Question: i want to send messages with attached files using asyncTask,
my php code is ok .. becausewhen uploading small size files everyting will be ok and when i send messages wihtout attachement everything will be as i want .. but when uploading file with big size (like apk files that are > 6 Mb) i got null pointer exception in this line : (look in onPostExecute)
'''
success2 = json2.getInt("success");
'''
here is the asyncTasck
'''
public class PostDataAsyncTask extends AsyncTask<String, String, String> {
protected void onPreExecute() {
super.onPreExecute();
}
@Override
protected String doInBackground(String... strings) {
try {
uploadFile(fichier);
} catch (NullPointerException e) {
e.printStackTrace();
} catch (Exception e) {
e.printStackTrace();
}
return null;
}
@Override
protected void onPostExecute(String lenghtOfFile) {
int success2= 0;
try {
success2 = json2.getInt("success");
} catch (JSONException e) {
e.printStackTrace();
}
if(success2==1) {
((EditText) findViewById(R.id.etMsg)).setText("");
if (attach) {
changerAttach();
} }
} }
'''
and here is the upload functopn:
'''
private void uploadFile(String filePath) {
try {
try {
HttpPost httpost = new HttpPost(url_upload);
MultipartEntity entity = new MultipartEntity();
entity.addPart("Mdp", new StringBody(mdp));
entity.addPart("Msg", new StringBody(URLEncoder.encode(msg)));
entity.addPart("type", new StringBody(type));
if(type.equals("1")) {
entity.addPart("Emailm", new StringBody(email));
entity.addPart("Emailp", new StringBody(emaildest));
}else {
entity.addPart("Emailp", new StringBody(email));
entity.addPart("Emailm", new StringBody(emaildest));
}
if (attach){
entity.addPart("attachement", new FileBody(new File(filePath)));
entity.addPart("attacher", new StringBody("oui"));
}else{
entity.addPart("attacher", new StringBody("non"));
}
httpost.setEntity(entity);
HttpResponse response;
HttpClient httpclient = new DefaultHttpClient();
response = httpclient.execute(httpost);
if (response != null) {
HttpEntity entity2 = response.getEntity();
String responseString = EntityUtils.toString(entity2, "UTF-8");
System.out.println(responseString);
json2=new JSONObject(responseString);
} else { //erreur
}
} catch (IOException e) {
e.printStackTrace();
}
}catch (Exception e){
}
}
'''
Note the String "" the path of the file that i want to apload.
is boolean variable that means that i have choosen file to upload or not.
is a global variable (JSONObject) that will be initialed in the upload function
i think this is what you need (the php code is ok)
Note: i think that the concurence is what cause my problem so is this true ?
thanks a lot
the upload.php
'''
<?php
date_default_timezone_set ("Africa/Algiers");
include('connect.php');
$response = array();
if (isset($_REQUEST['Emailm'])&& isset($_REQUEST['Mdp'])&&isset($_REQUEST['type']) && isset($_REQUEST['Emailp'])&&isset($_REQUEST['Msg']) ) {
$Emailm = $db->real_escape_string($_REQUEST['Emailm']);
$Emailp = $db->real_escape_string($_REQUEST['Emailp']);
$Mdp = $db->real_escape_string($_REQUEST['Mdp']);
$Msg = $_REQUEST['Msg'];
$Mdp = $_REQUEST['Mdp'];
$Msg= $db->real_escape_string(htmlentities(urldecode($Msg)));
$type= $_REQUEST['type'];
$target_path1 = "attachement/";
if($type=="0"){ //compte patient
if ($result = $db->query("SELECT * FROM 'patient' WHERE 'Email_p'='$Emailp' AND 'Mdp'='$Mdp'")) {
$row_cnt = $result->num_rows; }
}else { //compte medecin
if ($result = $db->query("SELECT * FROM 'med' WHERE 'Email'='$Emailm' AND 'Mdp'='$Mdp'")) {
$row_cnt = $result->num_rows; }
}
$b=false;
$a=false;
if ($row_cnt>0) {
if($_REQUEST['attacher']=="oui"){
$filecount = 0;
$files = glob($target_path1 . "*");
if ($files){
$filecount = count($files);
}
$nomFichier=$filecount.basename( $_FILES['attachement']['name']) ;
$target_path1 = $target_path1 . $nomFichier;
$nomFichierOrigin=basename( $_FILES['attachement']['name']);
if(move_uploaded_file($_FILES['attachement']['tmp_name'], $target_path1)) {
$b=true;}
}
else{
$nomFichier="";
$nomFichierOrigin="";
};
$h=new DateTime("now") ;
$s=$h->format('G:i:s');
$s2=$h->format('Y-m-d');
if($result = mysqli_query($db,"INSERT INTO 'msg'('cle', 'email_m', 'email_p', 'message', 'attachement', 'type', 'attachementNomOrigin', 'heure', 'date','vu')
VALUES ('','$Emailm','$Emailp','$Msg','$nomFichier','$type','$nomFichierOrigin','$s','$s2','non')"))
{$a=true;}
if($a==true && $b==true && $_REQUEST['attacher']=="oui"){
$dernierId = $db->insert_id;
if ($result = $db->query("SELECT * FROM 'med' WHERE 'Email'='$Emailm' AND 'Mdp'='$Mdp'")) {
if (mysqli_num_rows($result) > 0) {
$response["Msg"] = array();
while ($row = mysqli_fetch_array($result)) {
$Msg = array();
$Msg["cle"] = intval($row["cle"]);
$Msg["heure"] = $row["heure"];
$Msg["date"] = $row["date"];
$Msg["email_m"] = $row["email_m"];
$Msg["email_p"] = $row["email_p"];
$Msg["message"] = $row["message"];
$Msg["type"] = $row["type"];
$Msg["attachement"] = $row["attachement"];
$Msg["attachementNomOrigin"] = $row["attachementNomOrigin"];
array_push($response["Msg"], $Msg);
}
$response["success"] = 1;
$response["message"] = "Succes";
}}} else
if($a==true && $_REQUEST['attacher']=="non"){
$response["success"] = 1;
$response["message"] = "Succes";
}else{
$response["success"] = 0;
$response["message"] = "Erreur lors de l'envoi";
}
echo json_encode($response);
} else {
$response["success"] = 0;
$response["message"] = "Email ou Mot de passe incorrect";
echo json_encode($response);
}
}else {
$response["success"] = 0;
$response["message"] = "Champs manques";
echo json_encode($response);
}
?>
'''
the logCat :
'''
04-20 18:05:00.149 4509-4509/eddine.charef.mechalikh.swipedemo E/AndroidRuntime: FATAL EXCEPTION: main
java.lang.NullPointerException
at eddine.charef.mechalikh.swipedemo.message$PostDataAsyncTask.onPostExecute(message.java:231)
at eddine.charef.mechalikh.swipedemo.message$PostDataAsyncTask.onPostExecute(message.java:207)
at android.os.AsyncTask.finish(AsyncTask.java:631)
at android.os.AsyncTask.access$600(AsyncTask.java:177)
at android.os.AsyncTask$InternalHandler.handleMessage(AsyncTask.java:644)
at android.os.Handler.dispatchMessage(Handler.java:99)
at android.os.Looper.loop(Looper.java:137)
at android.app.ActivityThread.main(ActivityThread.java:4813)
at java.lang.reflect.Method.invokeNative(Native Method)
at java.lang.reflect.Method.invoke(Method.java:511)
at com.android.internal.os.ZygoteInit$MethodAndArgsCaller.run(ZygoteInit.java:792)
at com.android.internal.os.ZygoteInit.main(ZygoteInit.java:559)
at dalvik.system.NativeStart.main(Native Method)
04-20 18:05:00.219 4509-6923/eddine.charef.mechalikh.swipedemo I/System.out: {"Msg":[{"cle":271,"heure":"18:01:18","date":"2015-04-20","email_m":"mecha","email_p":"a","message":"hhhh","type":"0","attachement":"12Maps.apk","attachementNomOrigin":"Maps.apk"}],"success":1,"message":"Msg telecharges"}
'''
In the jsonParser i've odd this
'''
System.out.println(String.valueOf(json);
'''
and you can see the json object in the logcat even when exception rised ...so it is a timing problem .. what do you think ?
the JsonParser.java
'''
public class JSONParser {
static InputStream is = null;
static JSONObject jObj = null;
static String json = "";
// constructor
public JSONParser() {
}
// function get json from url
// by making HTTP POST or GET mehtod
public JSONObject makeHttpRequest(String url, String method,
List<NameValuePair> params) {
// Making HTTP request
try {
// check for request method
if(method == "POST"){
// request method is POST
// defaultHttpClient
DefaultHttpClient httpClient = new DefaultHttpClient();
HttpPost httpPost = new HttpPost(url);
httpPost.setEntity(new UrlEncodedFormEntity(params));
HttpResponse httpResponse = httpClient.execute(httpPost);
HttpEntity httpEntity = httpResponse.getEntity();
is = httpEntity.getContent();
}else if(method == "GET"){
// request method is GET
DefaultHttpClient httpClient = new DefaultHttpClient();
String paramString = URLEncodedUtils.format(params, "utf-8");
url += "?" + paramString;
HttpGet httpGet = new HttpGet(url);
HttpResponse httpResponse = httpClient.execute(httpGet);
HttpEntity httpEntity = httpResponse.getEntity();
is = httpEntity.getContent();
}
} catch (UnsupportedEncodingException e) {
e.printStackTrace();
} catch (ClientProtocolException e) {
e.printStackTrace();
} catch (IOException e) {
e.printStackTrace();
}catch (Exception e){};
try {
BufferedReader reader = new BufferedReader(new InputStreamReader(
is, "UTF-8"), 8);
StringBuilder sb = new StringBuilder();
String line = null;
while ((line = reader.readLine()) != null) {
sb.append(line + "
");
}
is.close();
json = sb.toString();
System.out.println(json);
//HERE IS THE SYSTEM.OUT.PRINT THAT I TALK ABOUT
//YOU CAN SEE THE RESULT IN THE LOGCAT
} catch (Exception e) {
Log.e("Buffer Error", "Error converting result " + e.toString());
}
// try parse the string to a JSON object
try {
jObj = new JSONObject(json);
} catch (JSONException e) {
Log.e("JSON Parser", "Error parsing data " + e.toString());
}
// return JSON String
return jObj;
}
'''
}
to give you an idea about what am facing :
i want to clear tha EdittextHere :
after sending the message that's why i check the success tag in the postExecute ..if you have other ways i will apreciate that .. note that this is my first app, so i didn't know other ways to do this
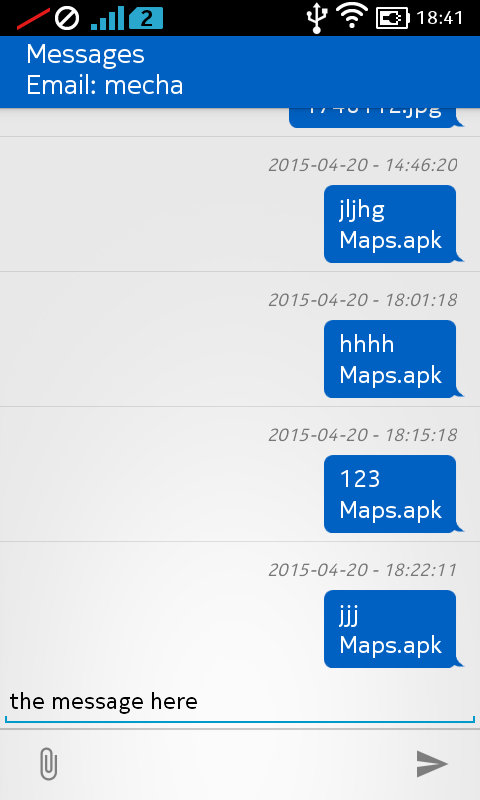
Answer: the problem was in the php code .. here is the correct one
'''
<?php
date_default_timezone_set ("Africa/Algiers");
include('connect.php');
$response = array();
if (isset($_REQUEST['Emailm'])&& isset($_REQUEST['Mdp'])&&isset($_REQUEST['type']) && isset($_REQUEST['Emailp'])&&isset($_REQUEST['Msg']) ) {
$Emailm = $db->real_escape_string($_REQUEST['Emailm']);
$Emailp = $db->real_escape_string($_REQUEST['Emailp']);
$Mdp = $db->real_escape_string($_REQUEST['Mdp']);
$Msg = $_REQUEST['Msg'];
$Mdp = $_REQUEST['Mdp'];
$Msg= $db->real_escape_string(htmlentities(urldecode($Msg)));
$type= $_REQUEST['type'];
$target_path1 = "attachement/";
if($type=="0"){ //compte patient
if ($result = $db->query("SELECT * FROM 'patient' WHERE 'Email_p'='$Emailp' AND 'Mdp'='$Mdp'")) {
$row_cnt = $result->num_rows;
}
}else { //compte medecin
if ($result = $db->query("SELECT * FROM 'med' WHERE 'Email'='$Emailm' AND 'Mdp'='$Mdp'")) {
$row_cnt = $result->num_rows;
}
}
$b=false;
$a=false;
if ($row_cnt>0) {
if($_REQUEST['attacher']=="oui"){
$filecount = 0;
$files = glob($target_path1 . "*");
if ($files){
$filecount = count($files);
}
$nomFichier=$filecount.basename( $_FILES['attachement']['name']) . ".a";
$target_path1 = $target_path1 . $nomFichier;
$nomFichierOrigin=basename( $_FILES['attachement']['name']);
if(move_uploaded_file($_FILES['attachement']['tmp_name'], $target_path1)) {
$b=true; }
}
else{
$nomFichier="";
$nomFichierOrigin="";
};
$h=new DateTime("now") ;
$s=$h->format('G:i:s');
$s2=$h->format('Y-m-d');
if($result = mysqli_query($db,"INSERT INTO 'msg'('cle', 'email_m', 'email_p', 'message', 'attachement', 'type', 'attachementNomOrigin', 'heure', 'date','vu')
VALUES ('','$Emailm','$Emailp','$Msg','$nomFichier','$type','$nomFichierOrigin','$s','$s2','non')"))
{$a=true;$dernierId = $db->insert_id;
}
if($a==true && $b==true && $_REQUEST['attacher']=="oui"){
if ($result = $db->query("SELECT * FROM msg WHERE cle='$dernierId'")) {
if (mysqli_num_rows($result) > 0) {
$response["Msg"] = array();
while ($row = mysqli_fetch_array($result)) {
$Msg = array();
$Msg["cle"] = intval($row["cle"]);
$Msg["heure"] = $row["heure"];
$Msg["date"] = $row["date"];
$Msg["email_m"] = $row["email_m"];
$Msg["email_p"] = $row["email_p"];
$Msg["message"] = $row["message"];
$Msg["type"] = $row["type"];
$Msg["attachement"] = $row["attachement"];
$Msg["attachementNomOrigin"] = $row["attachementNomOrigin"];
array_push($response["Msg"], $Msg);
}
$response["success"] = 1;
$response["message"] = "Succes";
}}} else
if($a==true && $_REQUEST['attacher']=="non"){
$response["success"] = 1;
$response["message"] = "Succes";
}else{
$response["success"] = 0;
$response["message"] = "Erreur lors de l'envoi";
}
} else {
$response["success"] = 0;
$response["message"] = "Email ou Mot de passe incorrect";
}
}else {
$response["success"] = 0;
$response["message"] = "Champs manques";
} echo json_encode($response);
?>
'''